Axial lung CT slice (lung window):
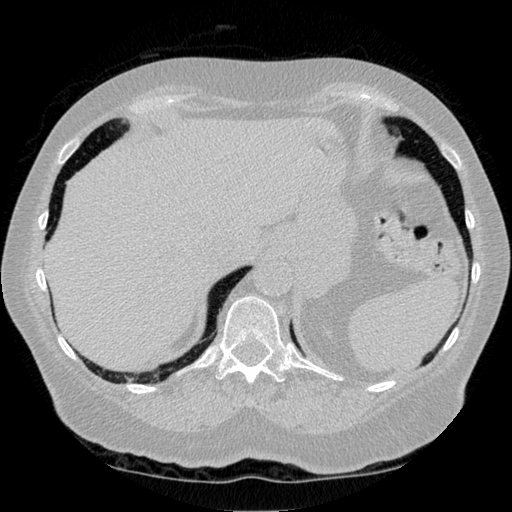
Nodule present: no